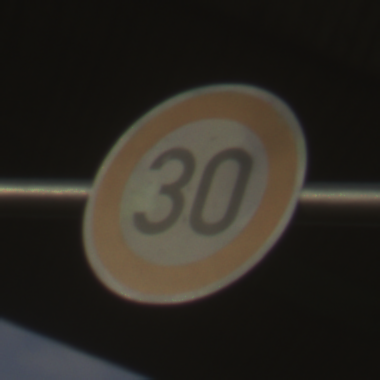
Verkehrszeichen: Geschwindigkeit30
Umgebung: Outdoor, Suburban
Tageszeit: SunriseSunset
Wetter: PartlyCloudy
Licht: Natural
Jahreszeit: NotSpecified
Kontrast: MediumContrast